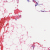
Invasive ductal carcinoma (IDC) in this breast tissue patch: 0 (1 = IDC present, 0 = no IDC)